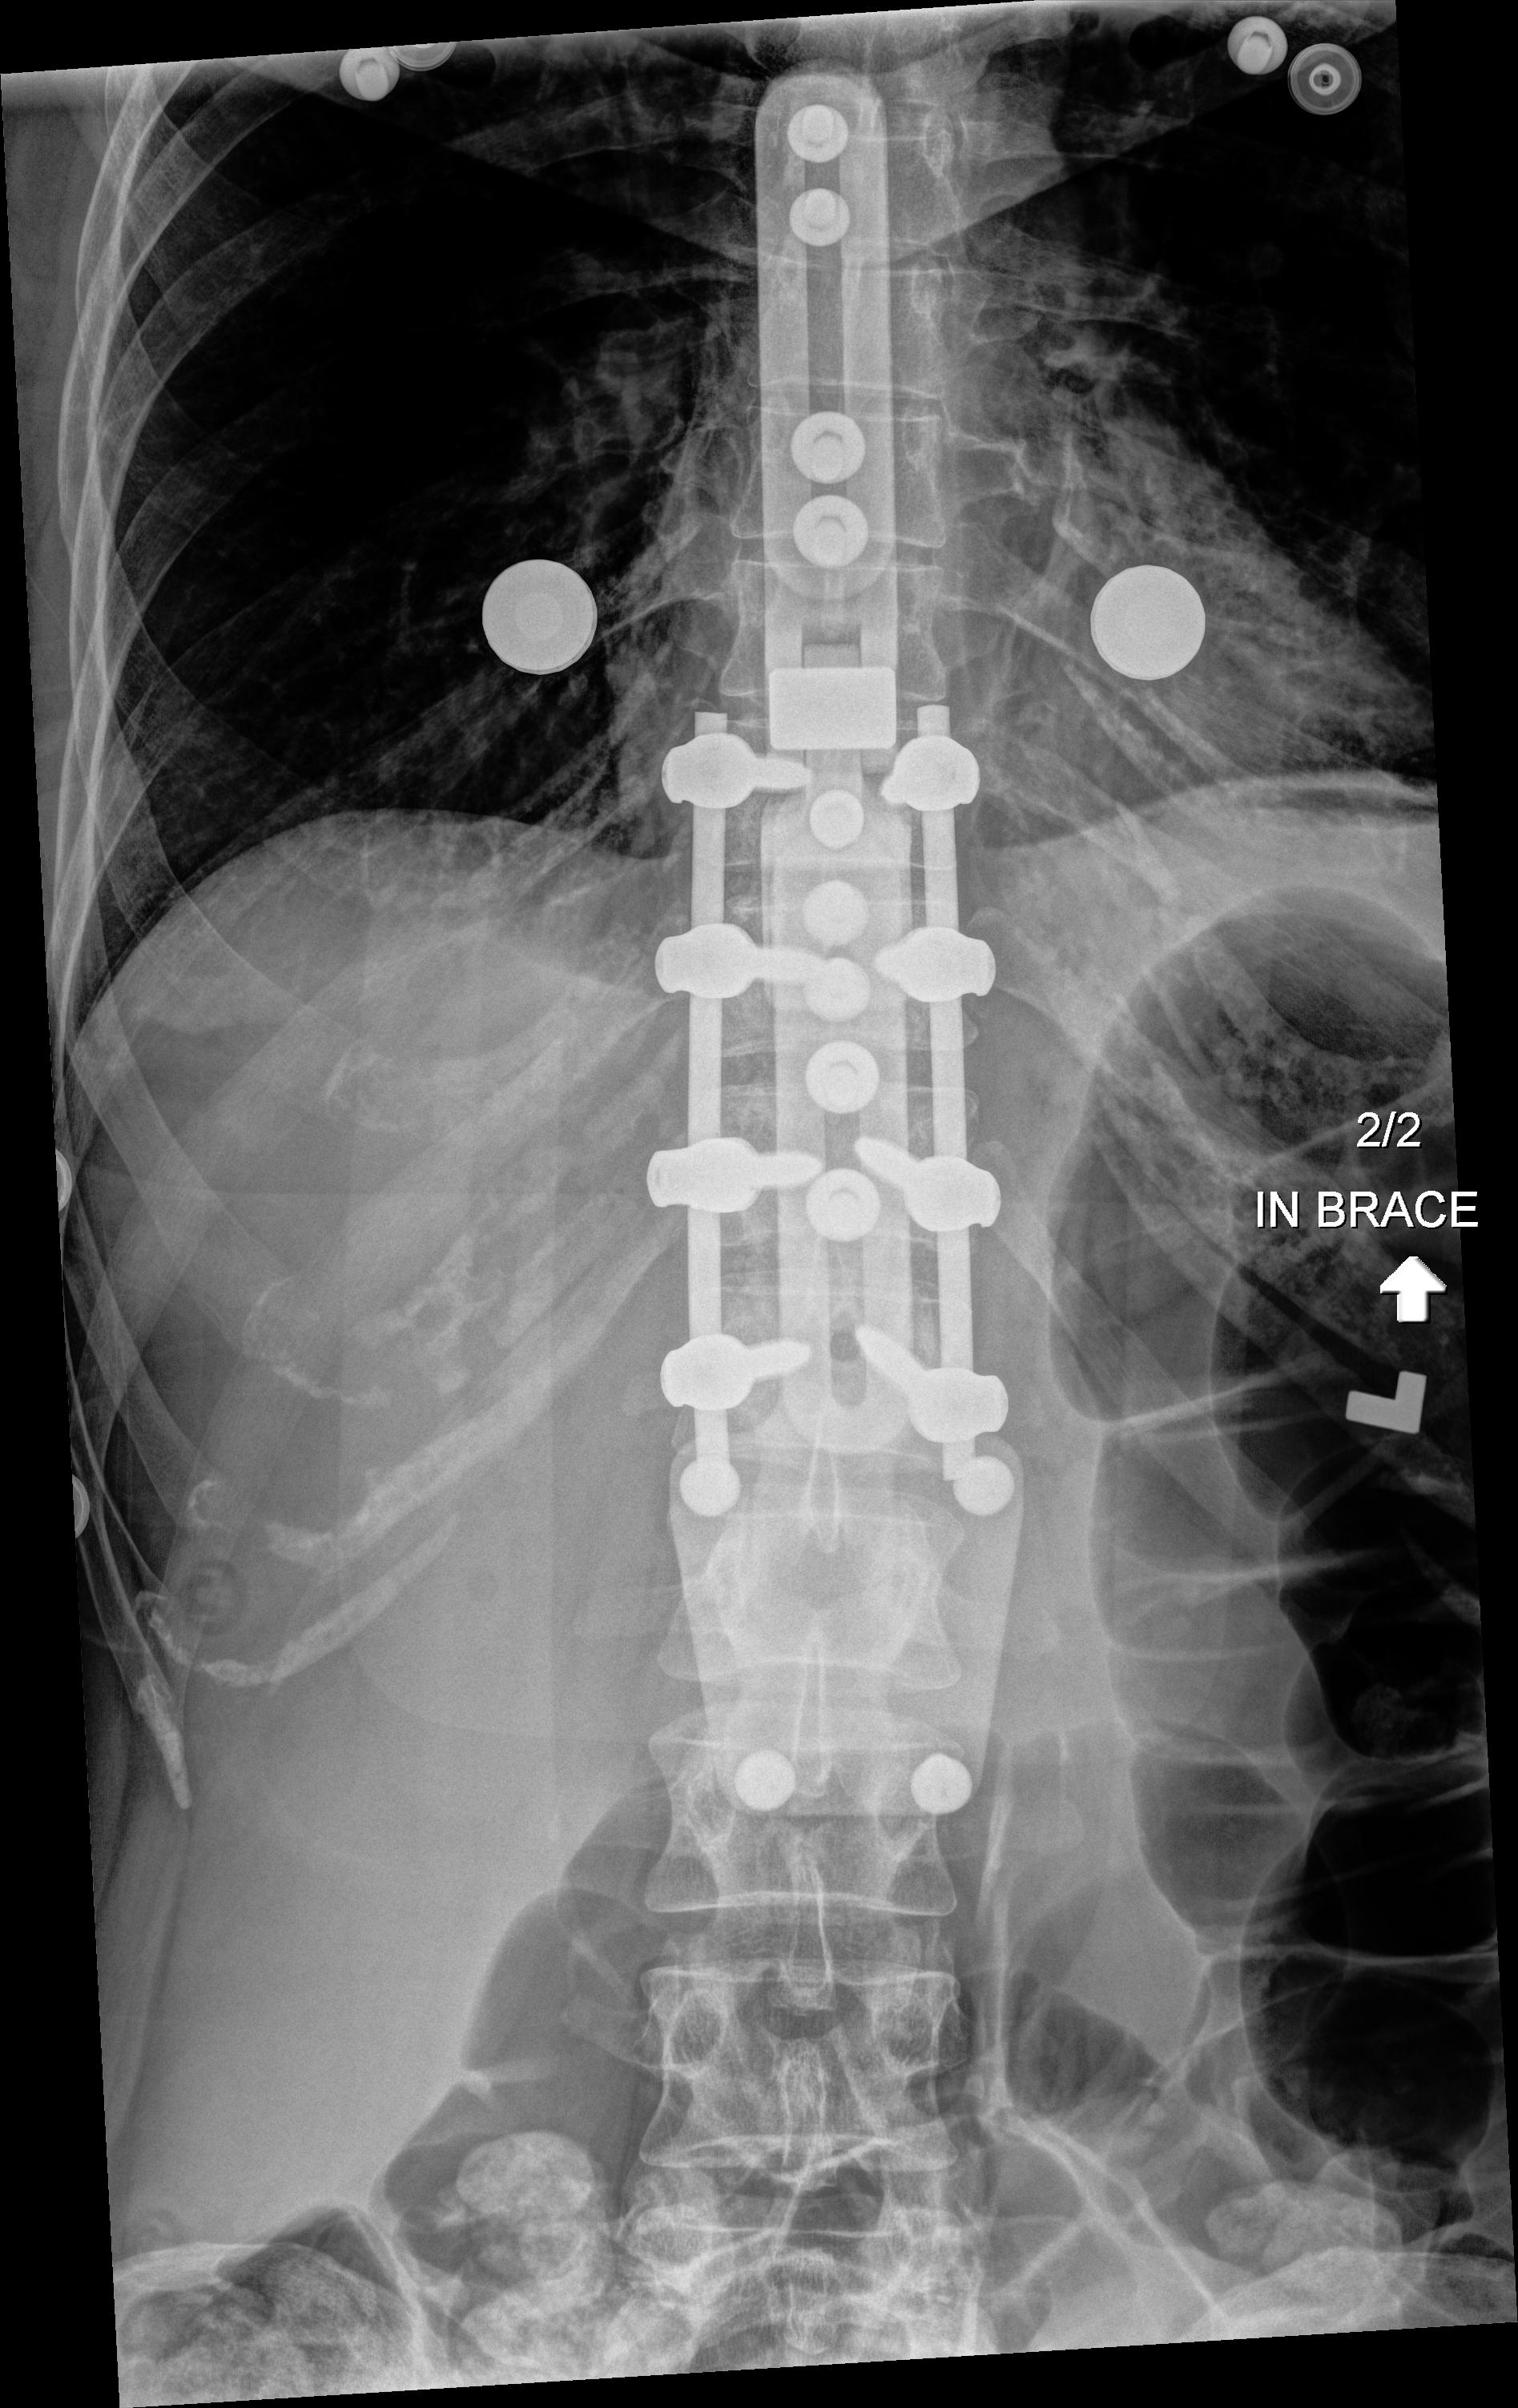
View: AP
Implant manufacturer: Styker everest (K2M)